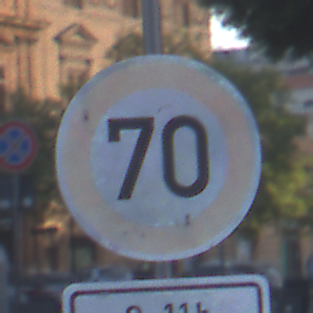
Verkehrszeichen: Geschwindigkeit70
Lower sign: ZeitangabenOhneBeschraenkungAufWochentage2
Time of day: SunriseSunset
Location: Outdoor (Urban)
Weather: PartlyCloudy
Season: NotSpecified
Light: Natural